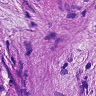
Metastatic tissue present: yes